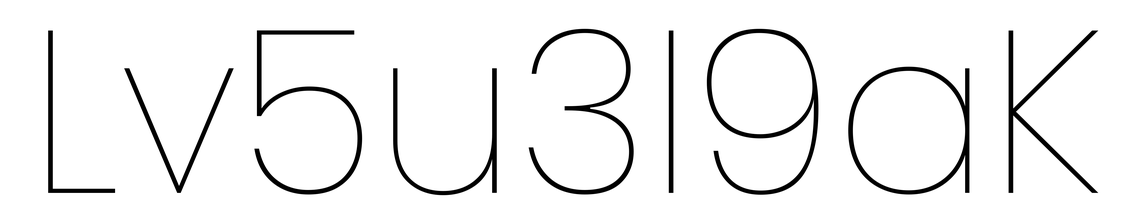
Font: Poppins-Thin